Interaction volume radius: 10 \u00c5
Interaction volume height: 15 \u00c5
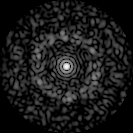
Disorder parameter: 0.8416